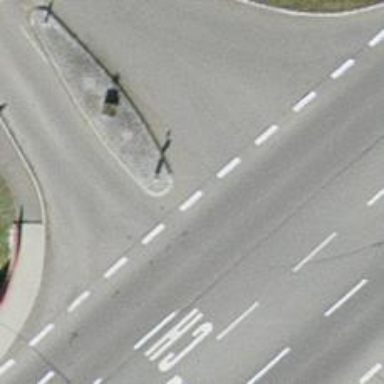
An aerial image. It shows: Road with "give way" sign.